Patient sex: M
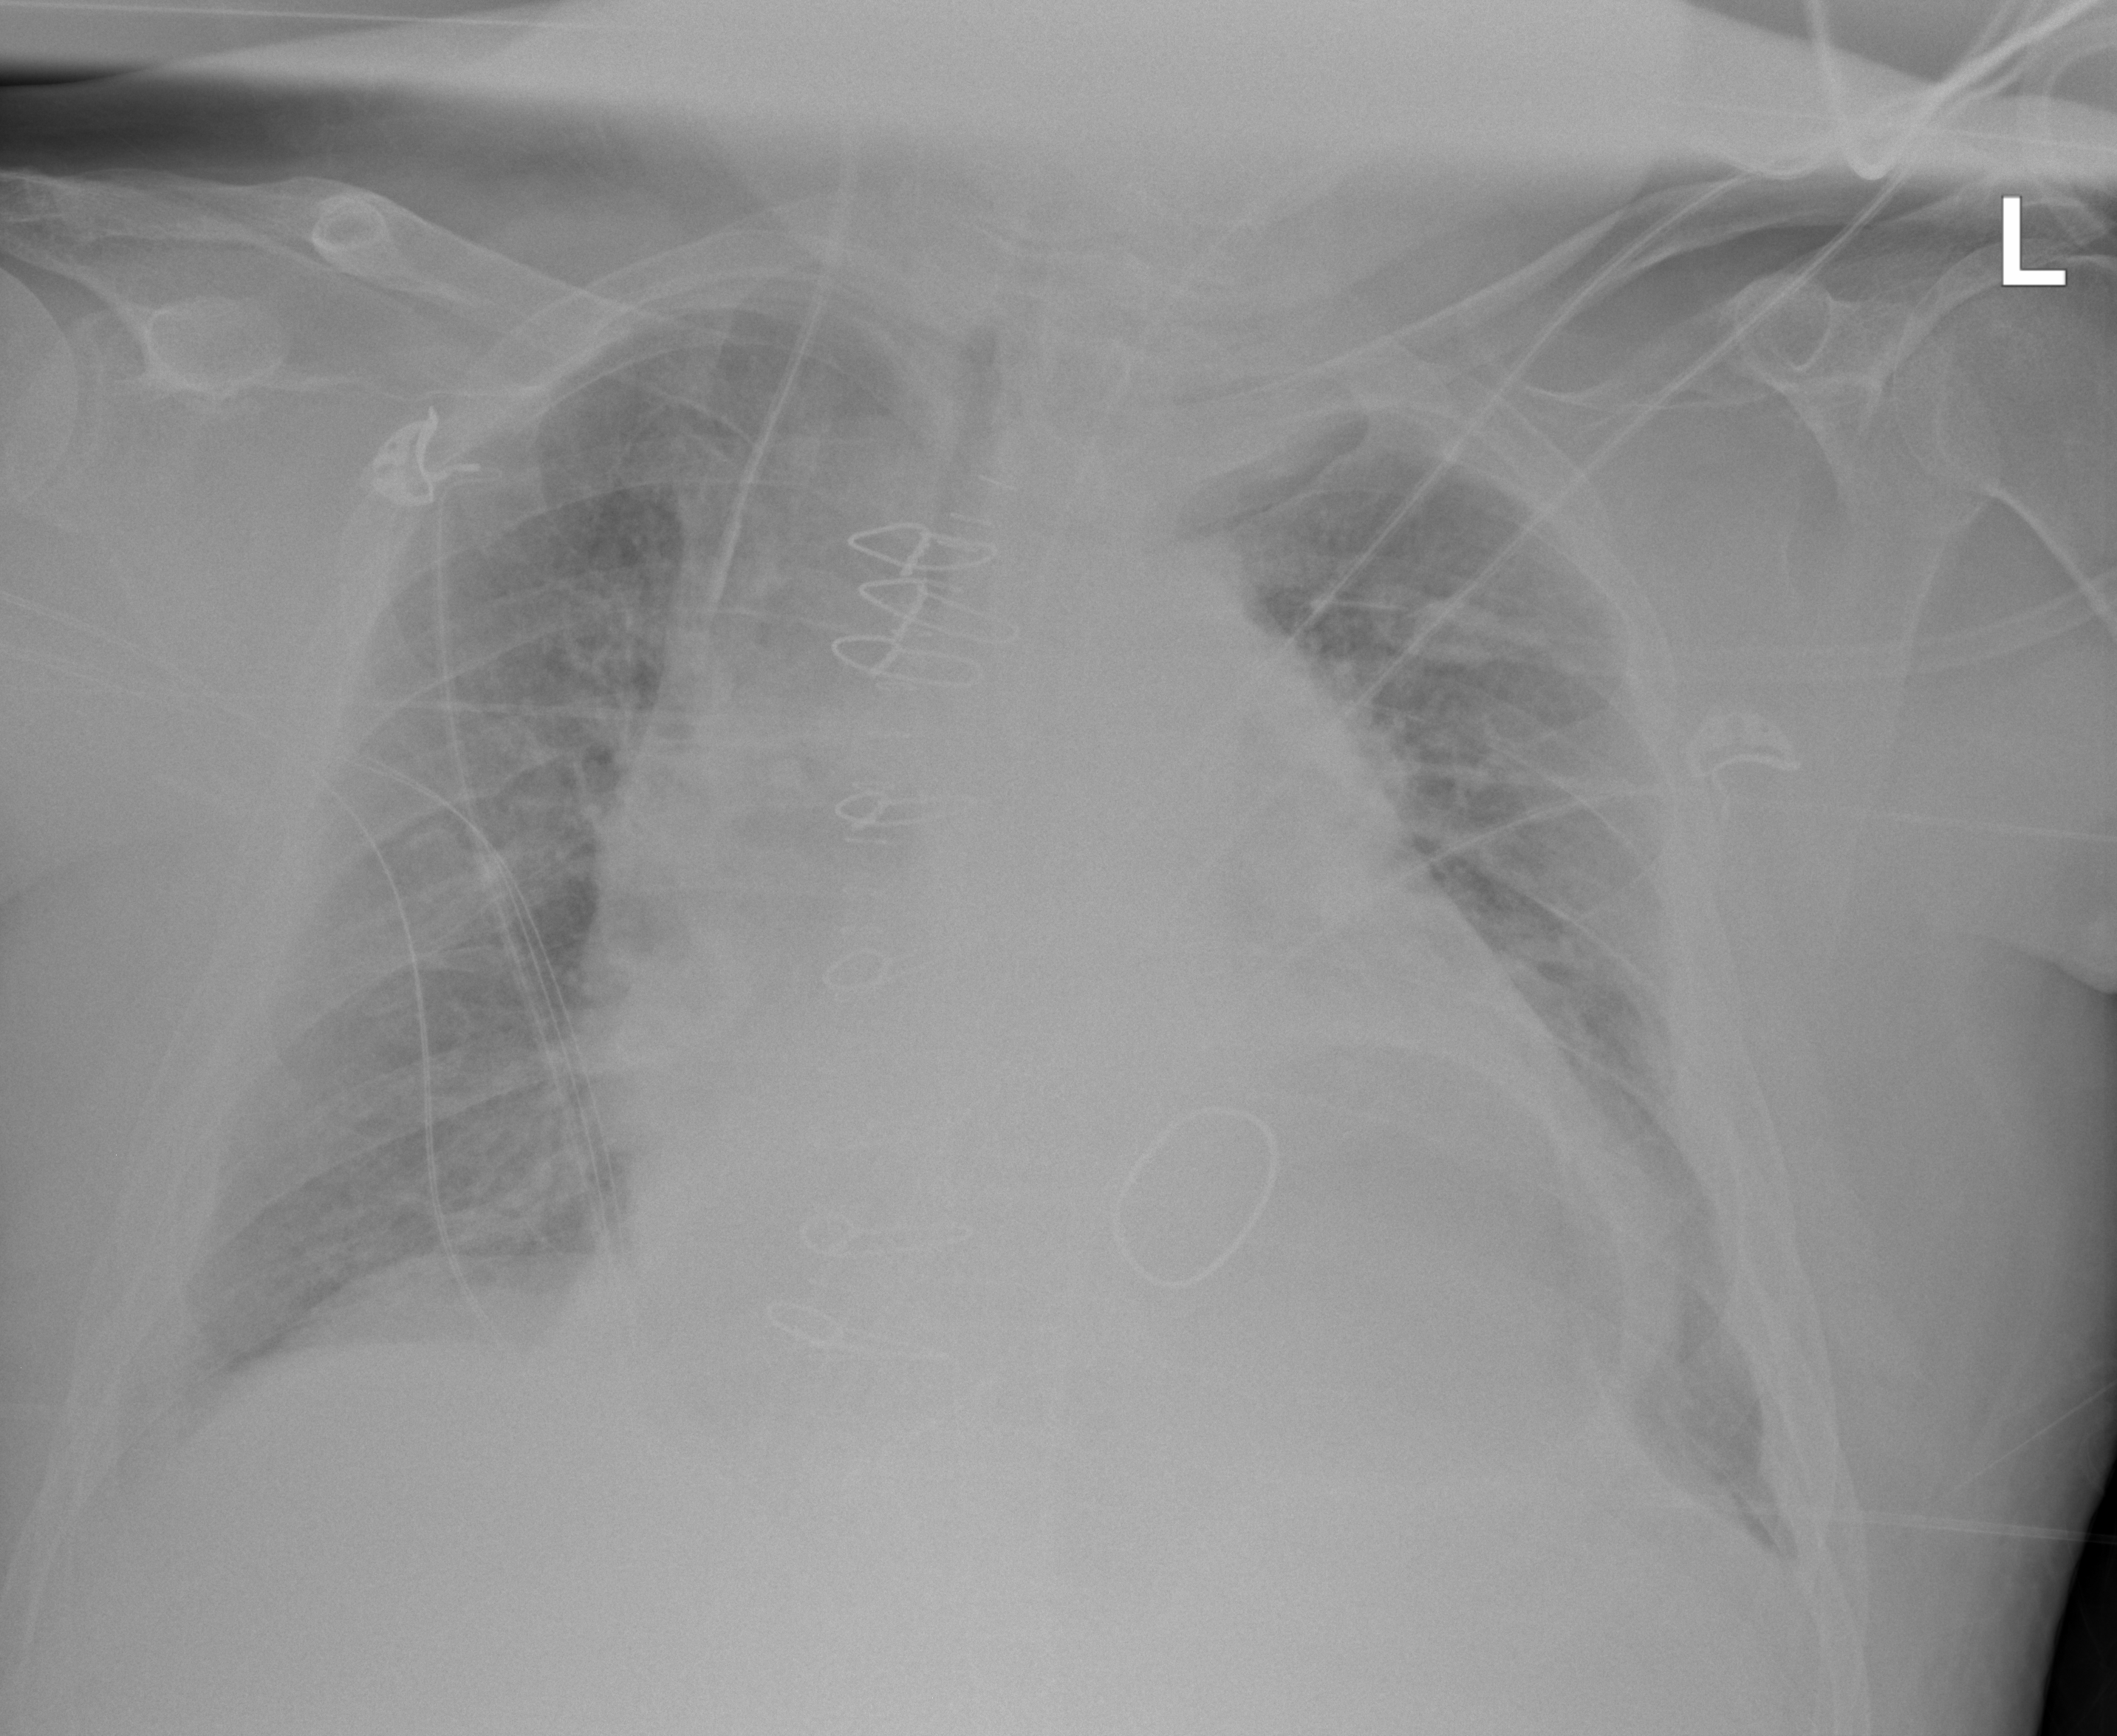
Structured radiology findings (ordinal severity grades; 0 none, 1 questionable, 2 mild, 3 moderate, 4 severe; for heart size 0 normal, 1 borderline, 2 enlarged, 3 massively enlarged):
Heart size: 3
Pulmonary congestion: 2
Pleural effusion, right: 0
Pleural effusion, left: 2
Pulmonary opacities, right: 0
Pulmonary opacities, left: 0
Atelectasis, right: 0
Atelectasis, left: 0